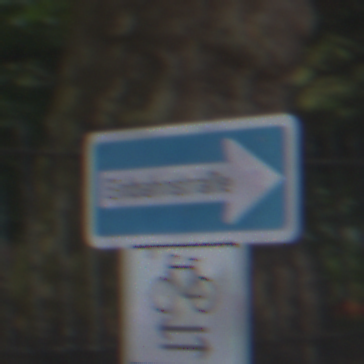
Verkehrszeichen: EinbahnstrasseRechtsweisend
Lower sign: RichtungsangabeDurchPfeile9
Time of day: MorningAfternoon
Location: Outdoor (Urban)
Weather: Overcast
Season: NotSpecified
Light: Natural